Interaction volume radius: 10 \u00c5
Interaction volume height: 25 \u00c5
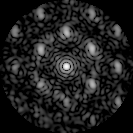
Disorder parameter: 0.4731